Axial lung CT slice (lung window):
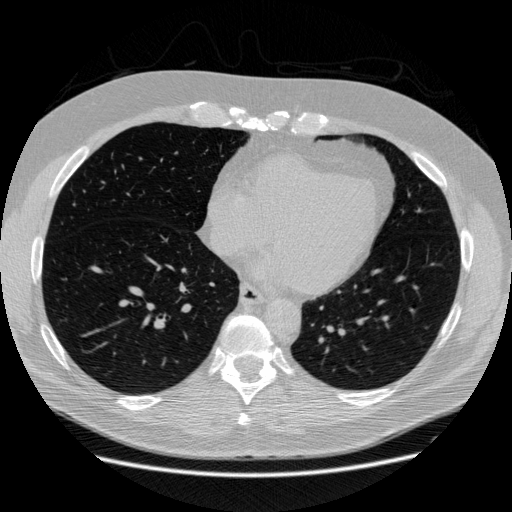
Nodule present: no